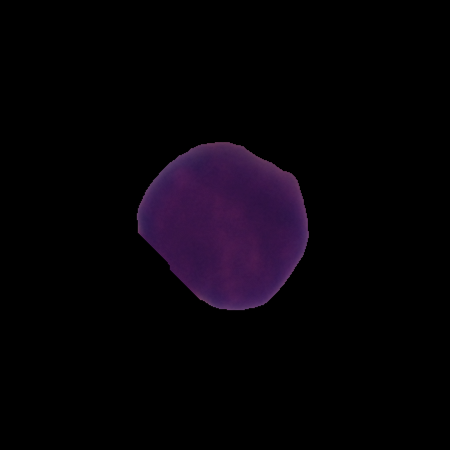
Label: healthy